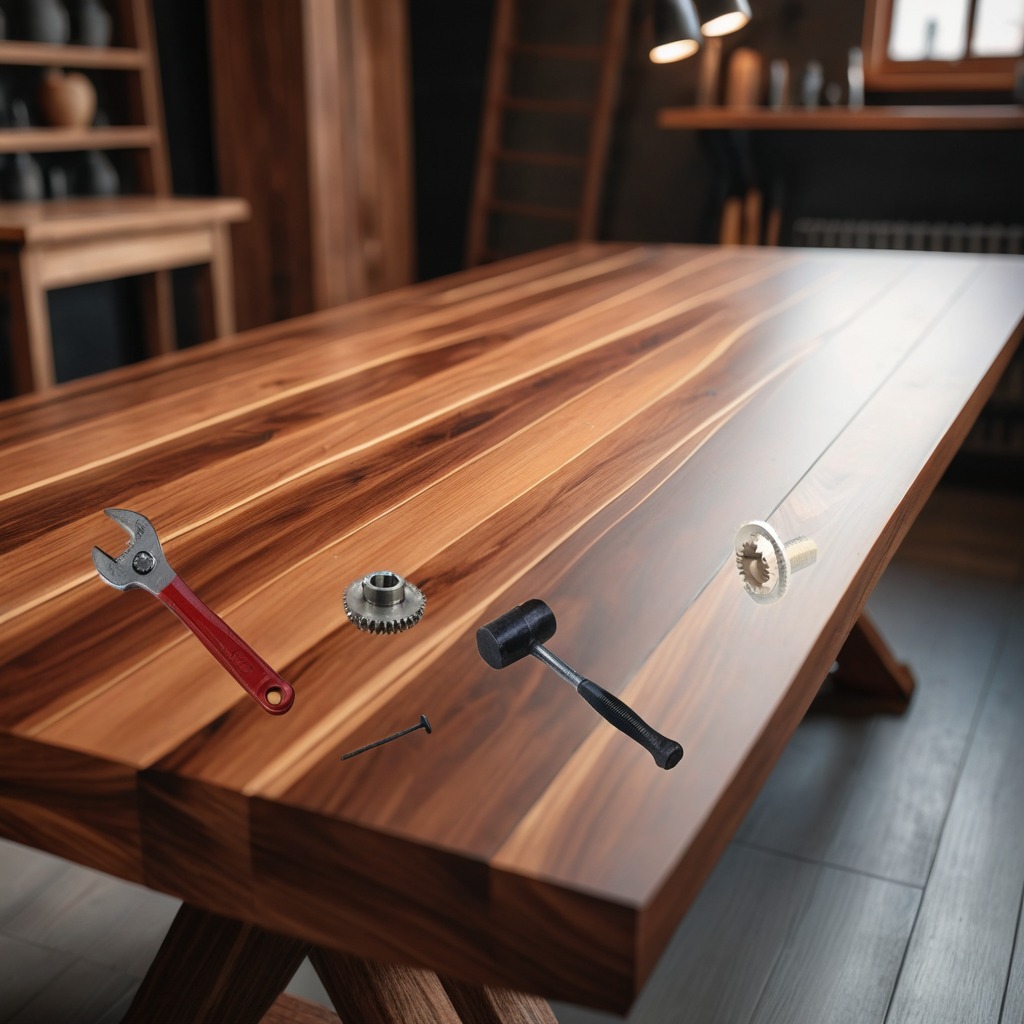
A gear with teeth, hammer, nail, screw, and wrench are lying on the wooden table.